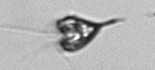
Label: Pyramimonas_longicauda